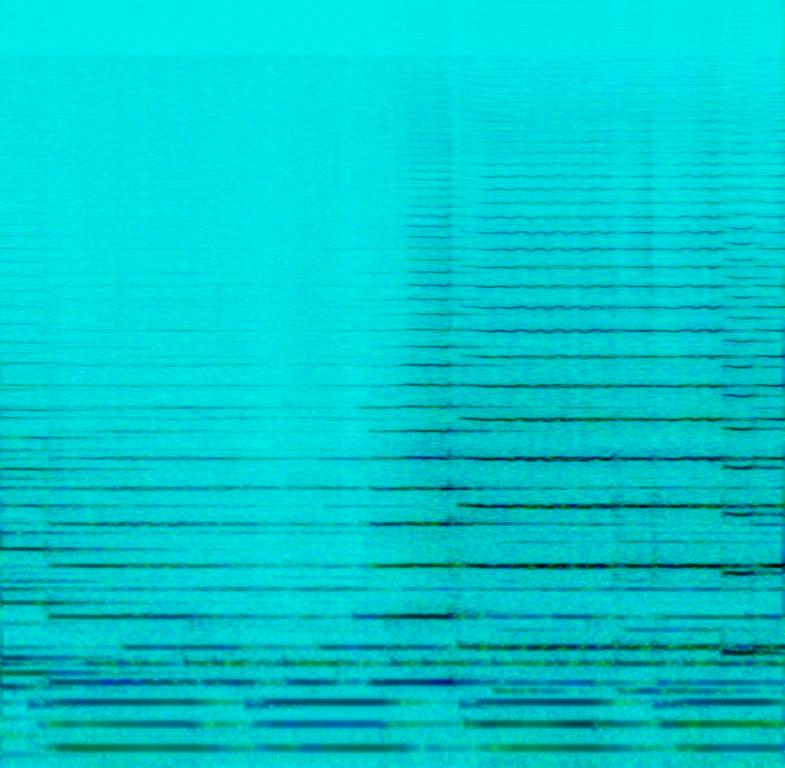
The low quality recording features a reverberant trumpet melody playing over a wide brass melody and a mellow arpeggiated melody in the background. It sounds glorious, passionate, emotional and calming.